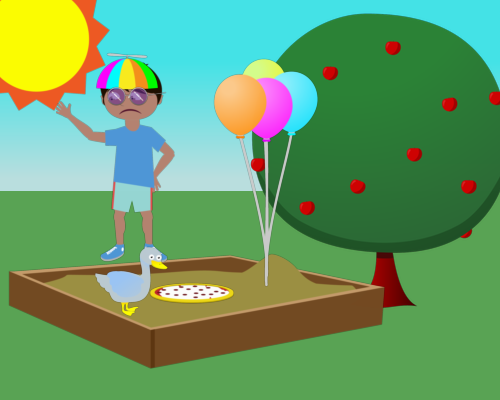
medium sun on left top and a sandbox in the middle of grass and a pizza on the center a duck and balloons and mike facing left over sand box one arm up he's sad and wearing a rainbow hat and pink sunglasses and an apple tree medium behind him